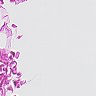
Metastatic tissue present: no